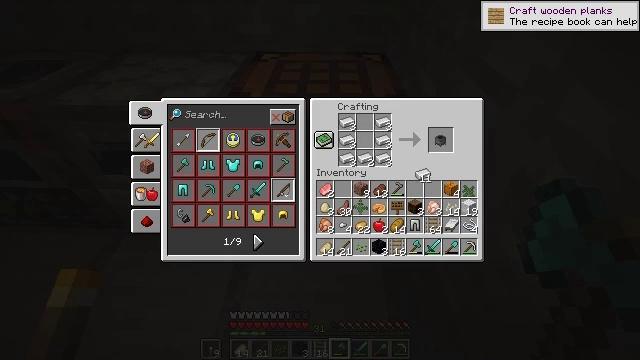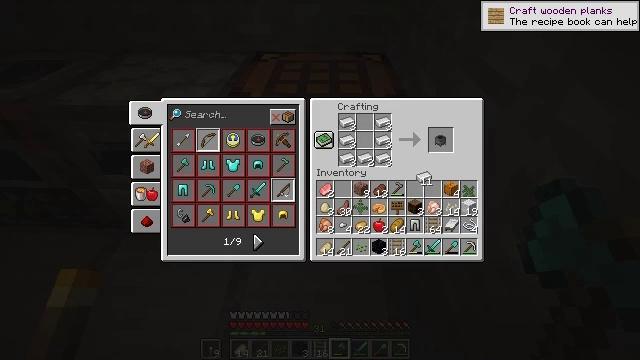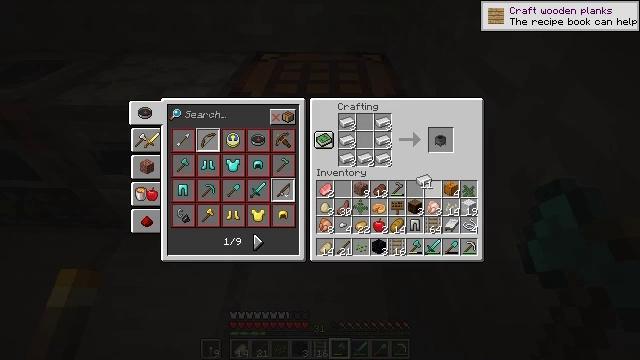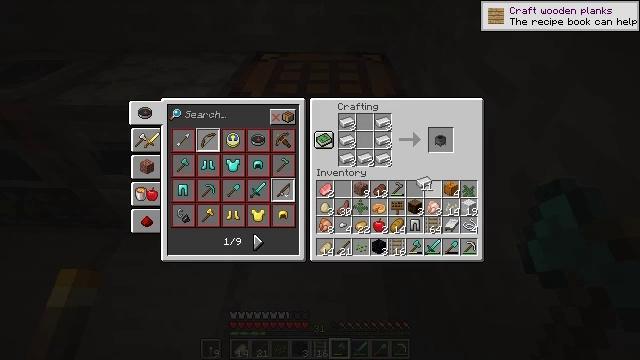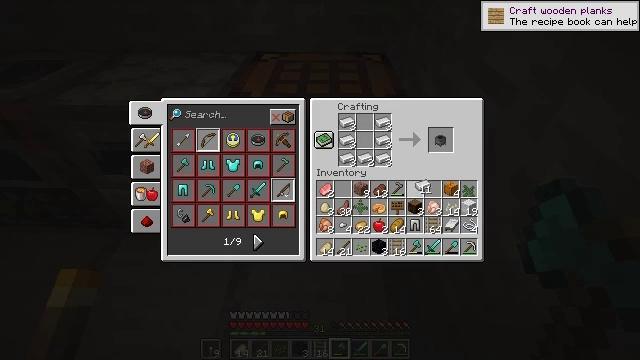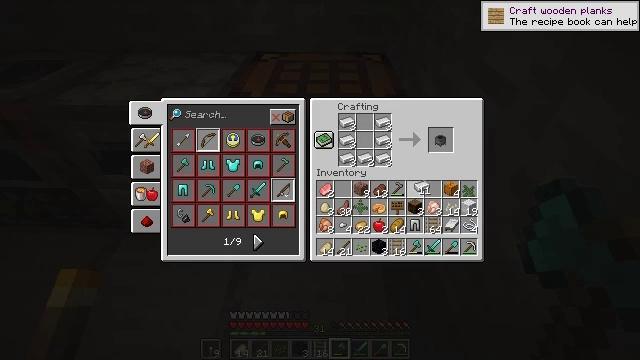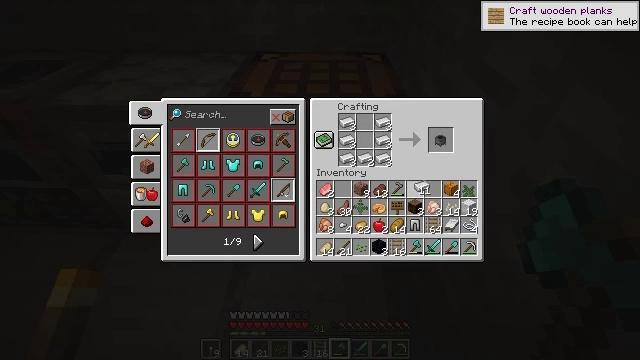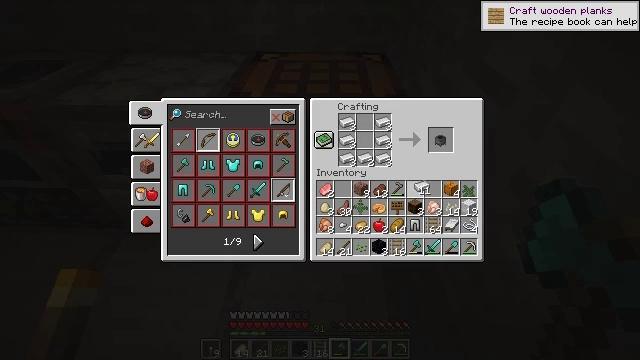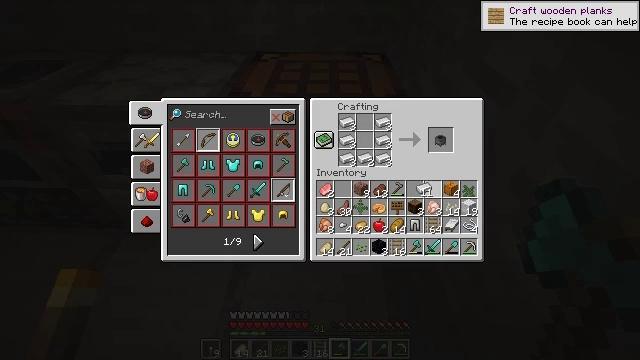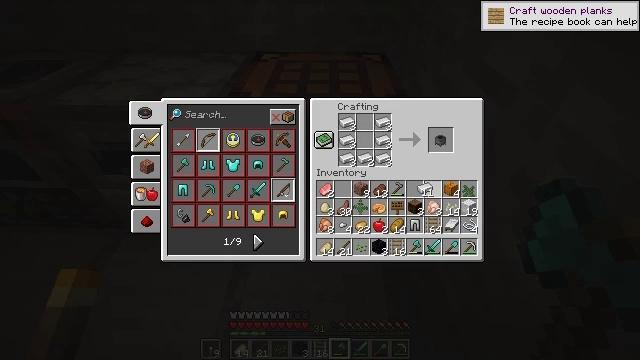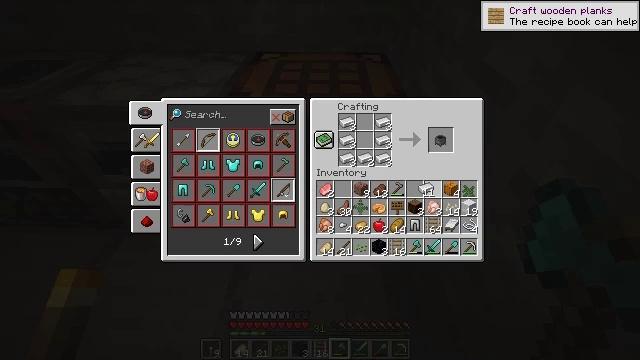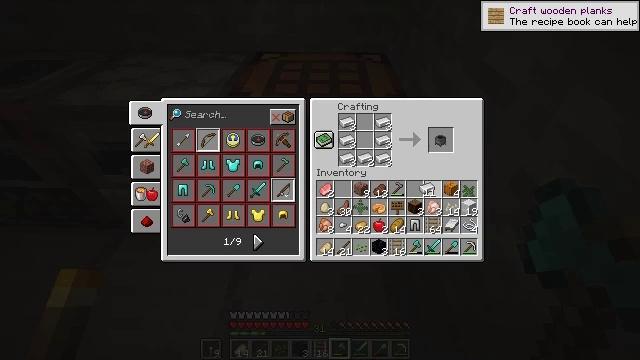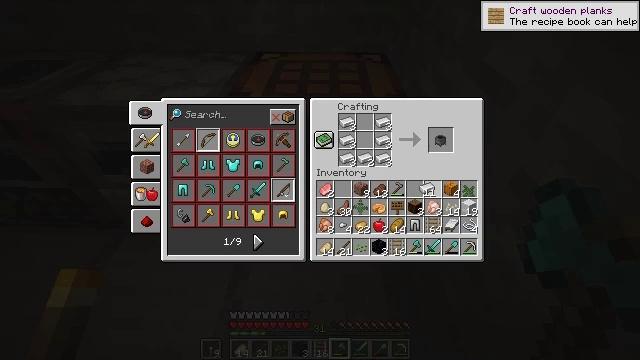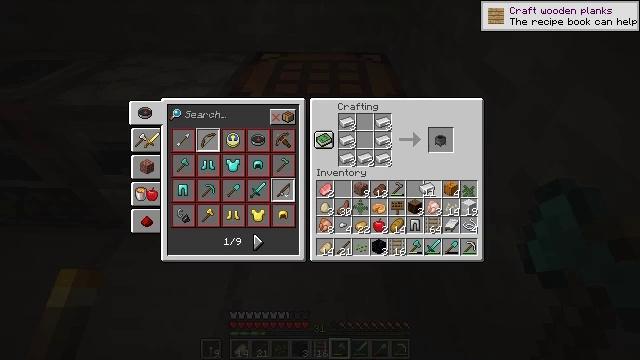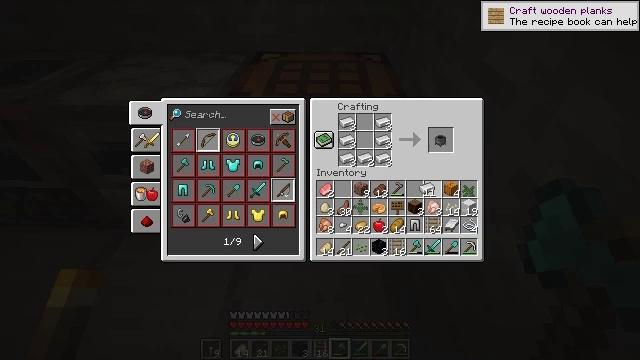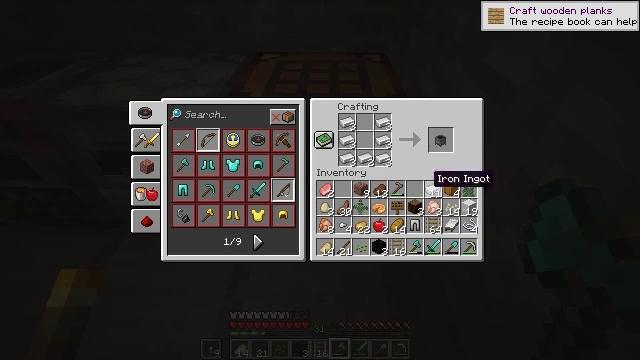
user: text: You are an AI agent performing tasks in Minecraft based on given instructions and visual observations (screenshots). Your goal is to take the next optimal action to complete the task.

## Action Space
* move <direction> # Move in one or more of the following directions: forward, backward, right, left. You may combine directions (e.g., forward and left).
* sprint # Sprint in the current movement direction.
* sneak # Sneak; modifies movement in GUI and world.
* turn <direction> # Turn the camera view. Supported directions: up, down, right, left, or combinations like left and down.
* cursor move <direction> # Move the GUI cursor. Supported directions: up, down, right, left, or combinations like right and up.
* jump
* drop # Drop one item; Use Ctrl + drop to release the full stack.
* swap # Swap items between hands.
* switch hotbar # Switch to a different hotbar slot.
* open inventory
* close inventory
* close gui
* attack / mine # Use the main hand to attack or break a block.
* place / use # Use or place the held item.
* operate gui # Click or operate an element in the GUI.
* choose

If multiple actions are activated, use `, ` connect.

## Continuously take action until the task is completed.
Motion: motion action
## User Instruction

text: Craft rails with iron ingots and a stick.
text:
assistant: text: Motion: no_op
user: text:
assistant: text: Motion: no_op
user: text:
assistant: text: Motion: no_op
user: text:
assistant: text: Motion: no_op
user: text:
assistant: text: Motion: no_op
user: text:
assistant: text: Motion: no_op
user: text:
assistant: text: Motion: no_op
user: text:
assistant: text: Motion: no_op
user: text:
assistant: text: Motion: no_op
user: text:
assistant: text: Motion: no_op
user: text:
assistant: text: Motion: no_op
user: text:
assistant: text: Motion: attack / mine
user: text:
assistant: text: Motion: attack / mine
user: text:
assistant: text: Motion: attack / mine
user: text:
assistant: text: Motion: no_op
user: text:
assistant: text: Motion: turn left
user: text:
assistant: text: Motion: turn left and up
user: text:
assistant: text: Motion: turn left and up
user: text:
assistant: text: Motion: turn left and up
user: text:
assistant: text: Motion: no_op
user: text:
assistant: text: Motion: no_op
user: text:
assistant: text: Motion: no_op
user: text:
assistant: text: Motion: no_op
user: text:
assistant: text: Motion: no_op
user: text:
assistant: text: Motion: no_op
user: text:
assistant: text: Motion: attack / mine
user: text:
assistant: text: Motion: attack / mine
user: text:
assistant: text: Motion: turn right, attack / mine
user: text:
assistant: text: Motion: turn right and down
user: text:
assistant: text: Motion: turn right and down